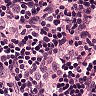
Metastatic tissue present: no